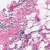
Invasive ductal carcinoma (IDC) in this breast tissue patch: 0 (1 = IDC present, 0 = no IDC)